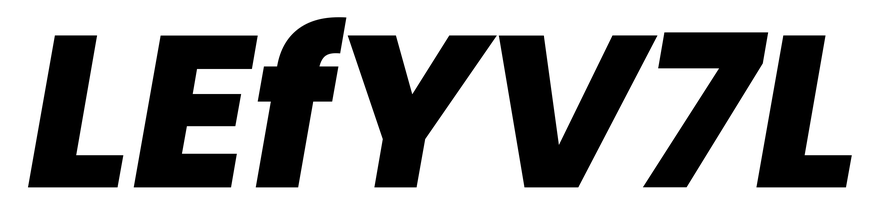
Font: Poppins-ExtraBoldItalic